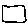
Label: square